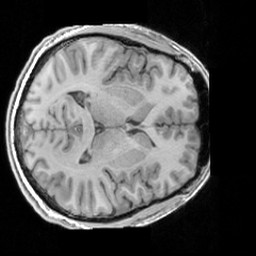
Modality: T1w
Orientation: axial
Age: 25
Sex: male
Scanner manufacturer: siemens
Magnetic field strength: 3 T
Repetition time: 1.63 s
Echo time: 0.00311 s